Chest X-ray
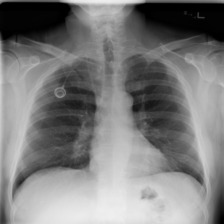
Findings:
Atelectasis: positive
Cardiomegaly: negative
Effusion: negative
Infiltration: negative
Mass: negative
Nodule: negative
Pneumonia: negative
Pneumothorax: negative
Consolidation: negative
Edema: negative
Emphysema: negative
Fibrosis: negative
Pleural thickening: negative
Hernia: negative